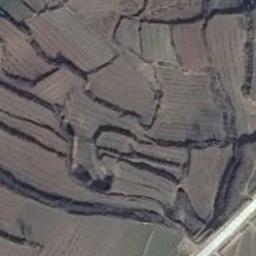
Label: terrace